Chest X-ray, AP view. Patient: 62 years old, sex F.
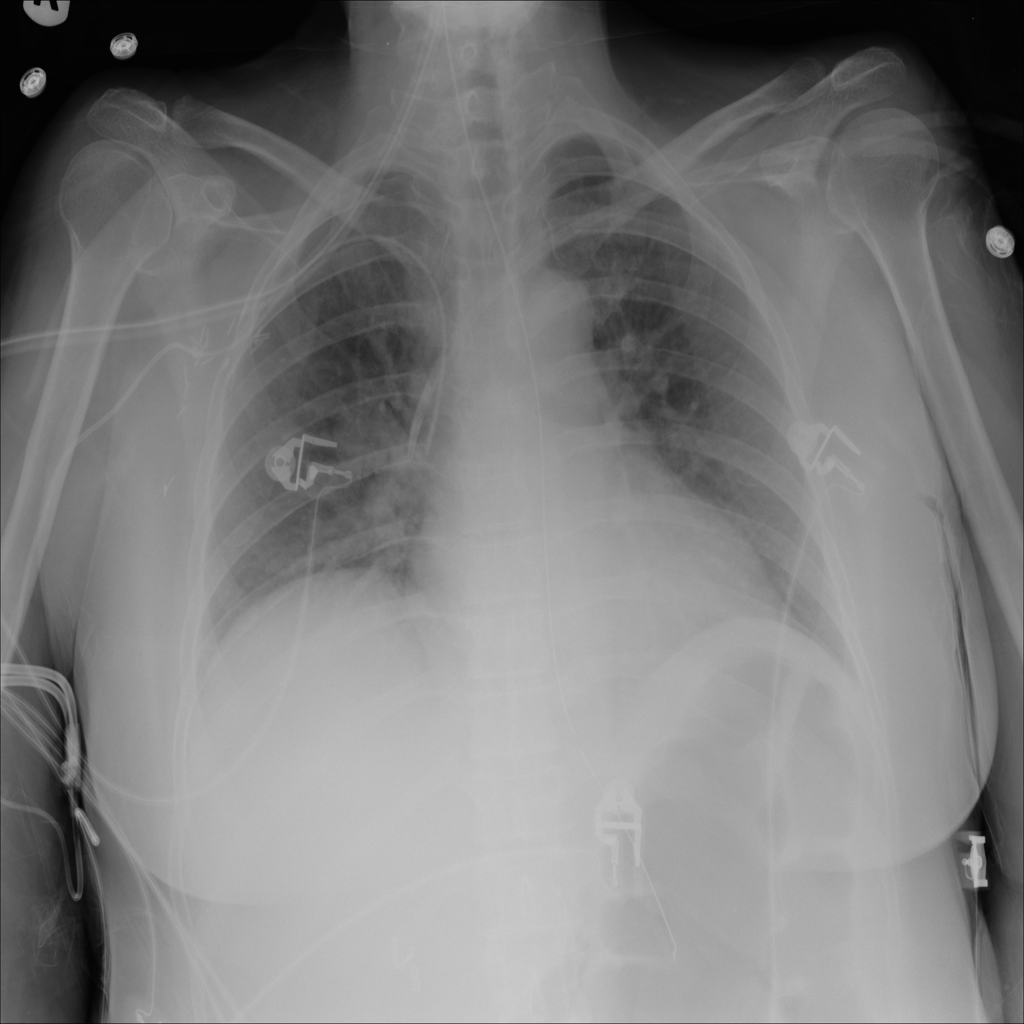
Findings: No Finding